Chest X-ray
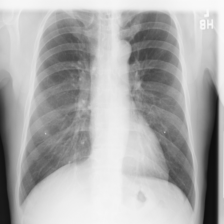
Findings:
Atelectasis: negative
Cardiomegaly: negative
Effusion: negative
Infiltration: negative
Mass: negative
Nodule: positive
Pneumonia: negative
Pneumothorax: negative
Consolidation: negative
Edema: negative
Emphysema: negative
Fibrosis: negative
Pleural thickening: negative
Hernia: negative